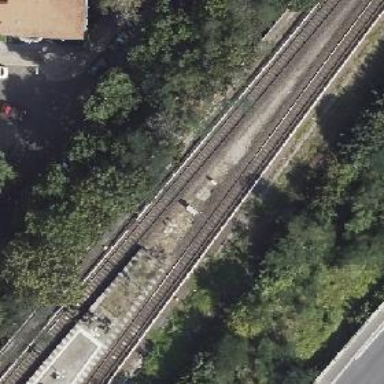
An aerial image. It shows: Railway milestone.